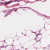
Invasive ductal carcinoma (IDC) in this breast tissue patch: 0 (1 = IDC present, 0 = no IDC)